Question: I have problem in sorting x axis by y value in ggplot2: here is the code below
'''
#Data
hp=read.csv(textConnection(
"class,year,amount
a,99,100
a,100,200
a,101,150
b,100,50
b,101,100
c,102,70
c,102,80
c,103,90
c,104,50
d,102,90"))
hp$year=as.factor(hp$year)
#Plotting
p=ggplot(data=hp)
p+geom_bar(binwidth=0.5,stat="identity")+ #
aes(x=reorder(class,amount),y=amount,label=amount,fill=year)+
theme()
'''
Here is the result:

How do I sort my x axis by a c b d, which amount sorted by decreasing from 450, 290, 150, 90. What should I do?
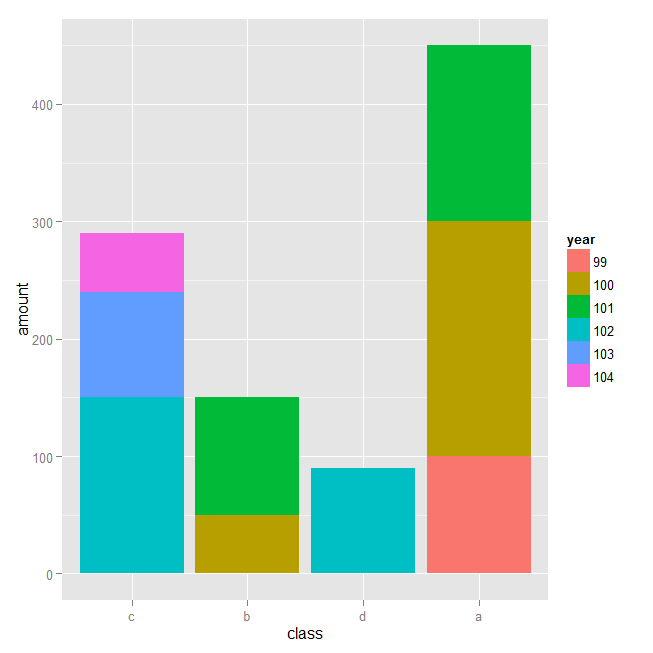
Answer: You need to give reorder the 'sum' function, otherwise it defaults to using the 'mean' function. Then, I put a '-' in front of 'amount' to get the order reversed.
'''
p=ggplot(data=hp)
p+geom_bar(binwidth=0.5,stat="identity")+ #
aes(x=reorder(class,-amount,sum),y=amount,label=amount,fill=year)+
theme()
'''